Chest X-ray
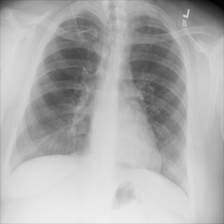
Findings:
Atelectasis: negative
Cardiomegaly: negative
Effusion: negative
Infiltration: negative
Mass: negative
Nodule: negative
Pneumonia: negative
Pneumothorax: negative
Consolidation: negative
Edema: negative
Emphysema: negative
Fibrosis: negative
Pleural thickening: negative
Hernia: negative